Question: I have a ScrollView and it will be filled with lots of views.
My views have a background and will receive a dynamic amount of buttons.
I need to add these views on my ScrollView.
Each view will be placed below the previous. My views have 1024 x 197
Hoe do I do that?
Thanks in advance for any help.
I have created the view (the one I need repeated) on Interface Builder
'''
@interface PortalBookViewController : UIViewController {
UIView *prateleira;
UIScrollView *ScrollView;
}
@property (nonatomic, retain) IBOutlet UIScrollView *ScrollView;
@property (nonatomic, retain) IBOutlet UIView *prateleira;
@end
'''
I have linked that View(Interface Builder) with *prateleira
'''
- (void)viewDidLoad {
[super viewDidLoad];
for (int i = 0; i < 4; i++) {
switch (i) {
case 0:
prateleira = [prateleira initWithFrame:CGRectMake(0, 0, 1024, 197)];
[ScrollView addSubview:prateleira];
[prateleira release];
break;
case 1:
prateleira = [prateleira initWithFrame:CGRectMake(0, 198, 1024, 197)];
[ScrollView addSubview:prateleira];
[prateleira release];
break;
case 2:
prateleira = [prateleira initWithFrame:CGRectMake(0, 384, 1024, 197)];
[ScrollView addSubview:prateleira];
[prateleira release];
break;
break;
case 3:
prateleira = [prateleira initWithFrame:CGRectMake(0, 582, 1024, 197)];
[ScrollView addSubview:prateleira];
[prateleira release];
break;
break;
default:
break;
}
}
[ScrollView release];
}
'''
If I do that: '[self.ScrollView addSubview:prateleira];' it will show me this:

I think the problem is on setting the view position.
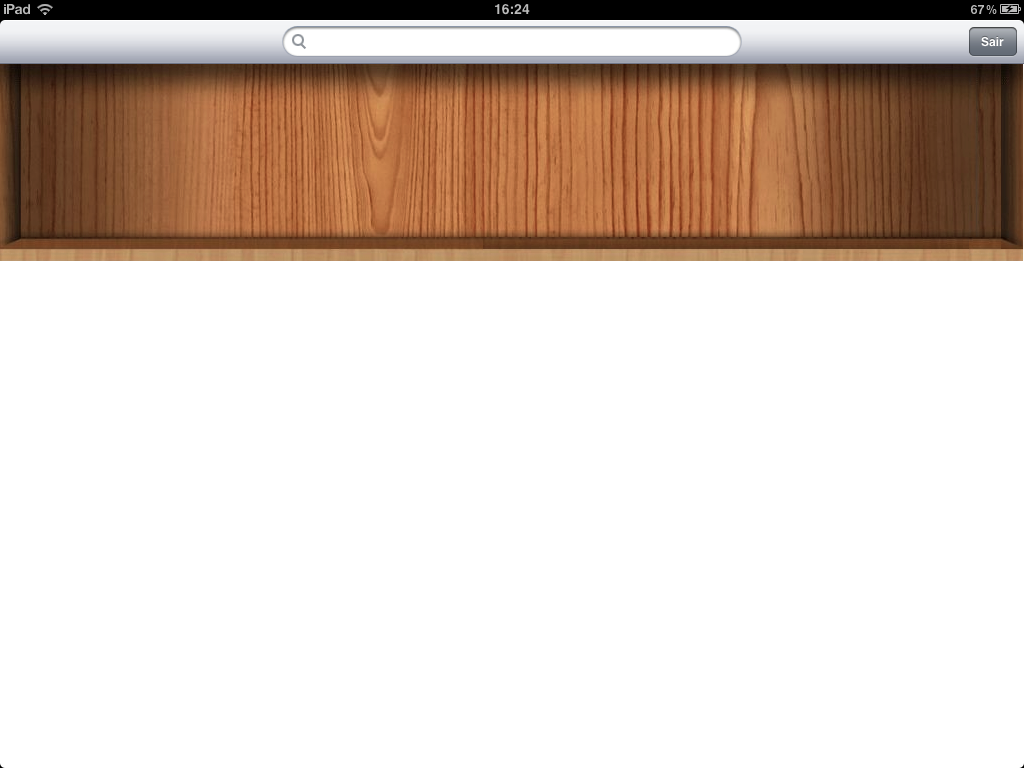
Answer: the solution was to create a uiview object like:
'''
UIView * shelf_view (NSInteger x, NSInteger y) {
UIView *shelf = [[UIView alloc] initWithFrame:CGRectMake(x, y, 1024, 197)];
UIImageView *background = [[UIImageView alloc] initWithImage:[UIImage imageNamed:@"shelf.png"]];
[shelf addSubview:background];
return shelf;
}
// Implement viewDidLoad to do additional setup after loading the view, typically from a nib.
- (void)viewDidLoad {
for (int i = 0; i < 4; i++) {
switch (i) {
case 0:
[ScrollView addSubview: shelf_view(0, 0)];
break;
case 1:
[ScrollView addSubview: shelf_view(0, 197)];
break;
case 2:
[ScrollView addSubview: shelf_view(0, 512)];
break;
case 3:
[ScrollView addSubview: shelf_view(0, 777)];
break;
default:
break;
}
}
[super viewDidLoad];
[ScrollView release];
}
'''
It works perfectly.